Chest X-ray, PA view. Patient: 50 years old, sex M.
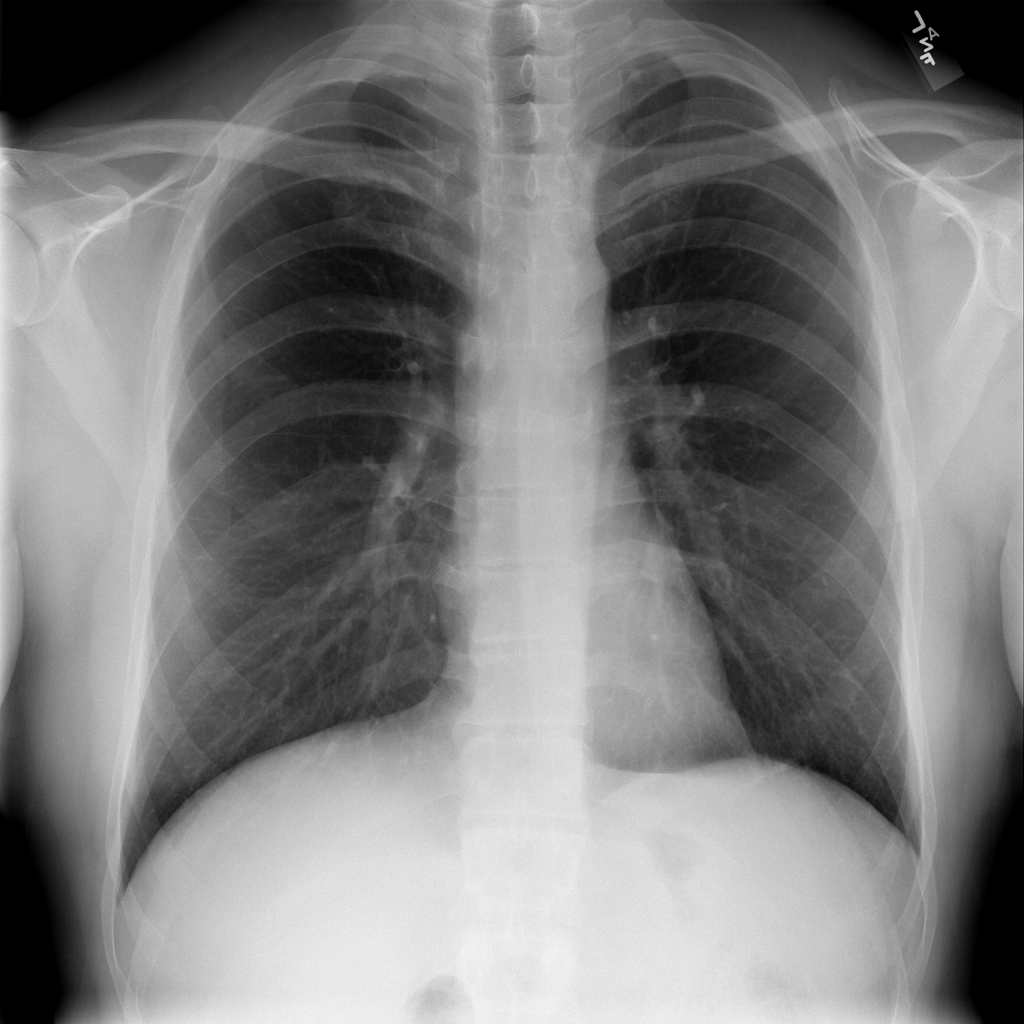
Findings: No Finding